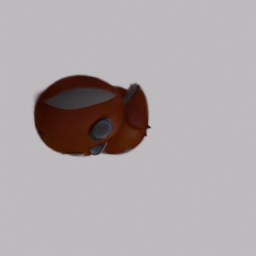
Label: animals